【题型】填空题　【知识点】平面几何　【难度】medium
为了测量校门口路灯 $AB$ 的高度，小明准备了两根标杆 $CD$、$EF$ 和皮尺，按如图的方式放置，已知 $CD = EF = 1.5$ 米，在路灯的照射下，标杆 $CD$ 的顶端 $C$ 在标杆 $EF$ 留下的影子为 $G$，标杆 $EF$ 在地面上的影长是 $FH$，经测量得 $FG = 0.5$ 米，$DF = 1.5$ 米，$FH = 3$ 米，那么灯杆 $AB$ 的长是 \underline{\quad\quad} 米．

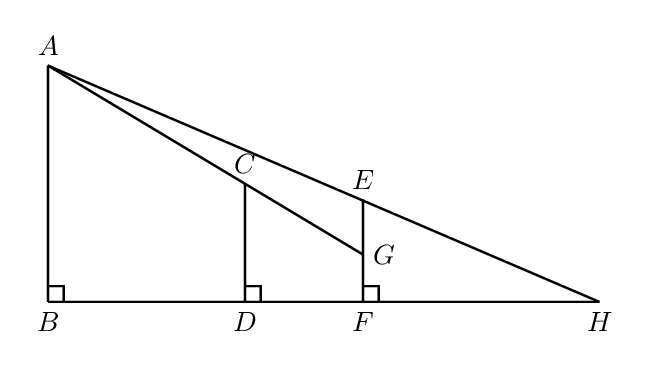
【解答】
\noindent \textbf{【答案】} $\boldsymbol{\dfrac{9}{2}}$

\vspace{0.5em}
\noindent \textbf{【详解】}解：如图，延长 $CG$ 交 $FH$ 于 $M$，

\noindent $\because \angle GMF = \angle CMD$，$\angle GFM = \angle CDM = 90^\circ$，
\[
\therefore \triangle GFM \sim \triangle CDM,
\]
\[
\therefore \frac{GF}{CD} = \frac{FM}{DM},
\]

\noindent 设 $FM$ 为 $a$ 米，则 $a = (a + 1.5) \times \frac{0.5}{1.5}$，

\vspace{0.5em}
\noindent 解得：$a = \dfrac{3}{4}$，

\noindent 设 $BD = x$ 米，$AB = y$ 米，

\noindent $\because \angle GMF = \angle CMD$，$\angle ABM = \angle CDM = 90^\circ$，
\[
\therefore \triangle CMD \sim \triangle AMB,
\]
\[
\therefore \frac{BM}{DM} = \frac{AB}{CD}
\]
\noindent 同理得 $\triangle ABH \sim \triangle EFH$，
\[
\therefore \frac{BH}{FH} = \frac{AB}{EF}
\]
\noindent 可得，
\[
\begin{cases}
\dfrac{x + \left(1.5 + \dfrac{3}{4}\right)}{1.5 + \dfrac{3}{4}} = \dfrac{y}{1.5} \\[10pt]
\dfrac{x + 4.5}{3} = \dfrac{y}{1.5}
\end{cases}
\]
\noindent 整理得：
\[
\begin{cases}
y = \dfrac{2}{3}x + \dfrac{3}{2} \\[5pt]
y = \dfrac{1}{2}x + \dfrac{9}{4}
\end{cases}
\]
\noindent 解得：
\[
\begin{cases}
x = \dfrac{9}{2} \\[5pt]
y = \dfrac{9}{2}
\end{cases}
\]
\noindent $\therefore AB = \dfrac{9}{2}$ 米．

\noindent 故答案为：$\dfrac{9}{2}$．
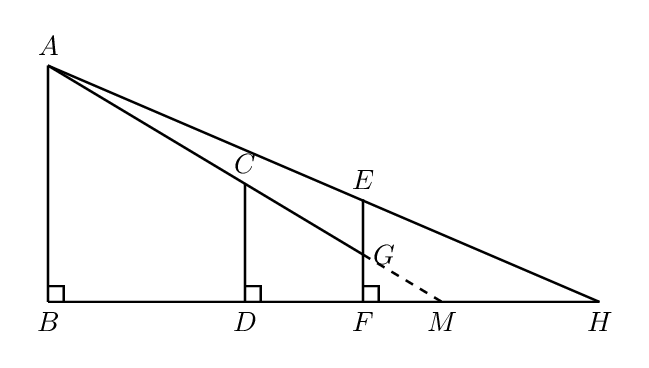